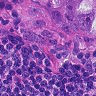
Metastatic tissue present: yes